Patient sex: M
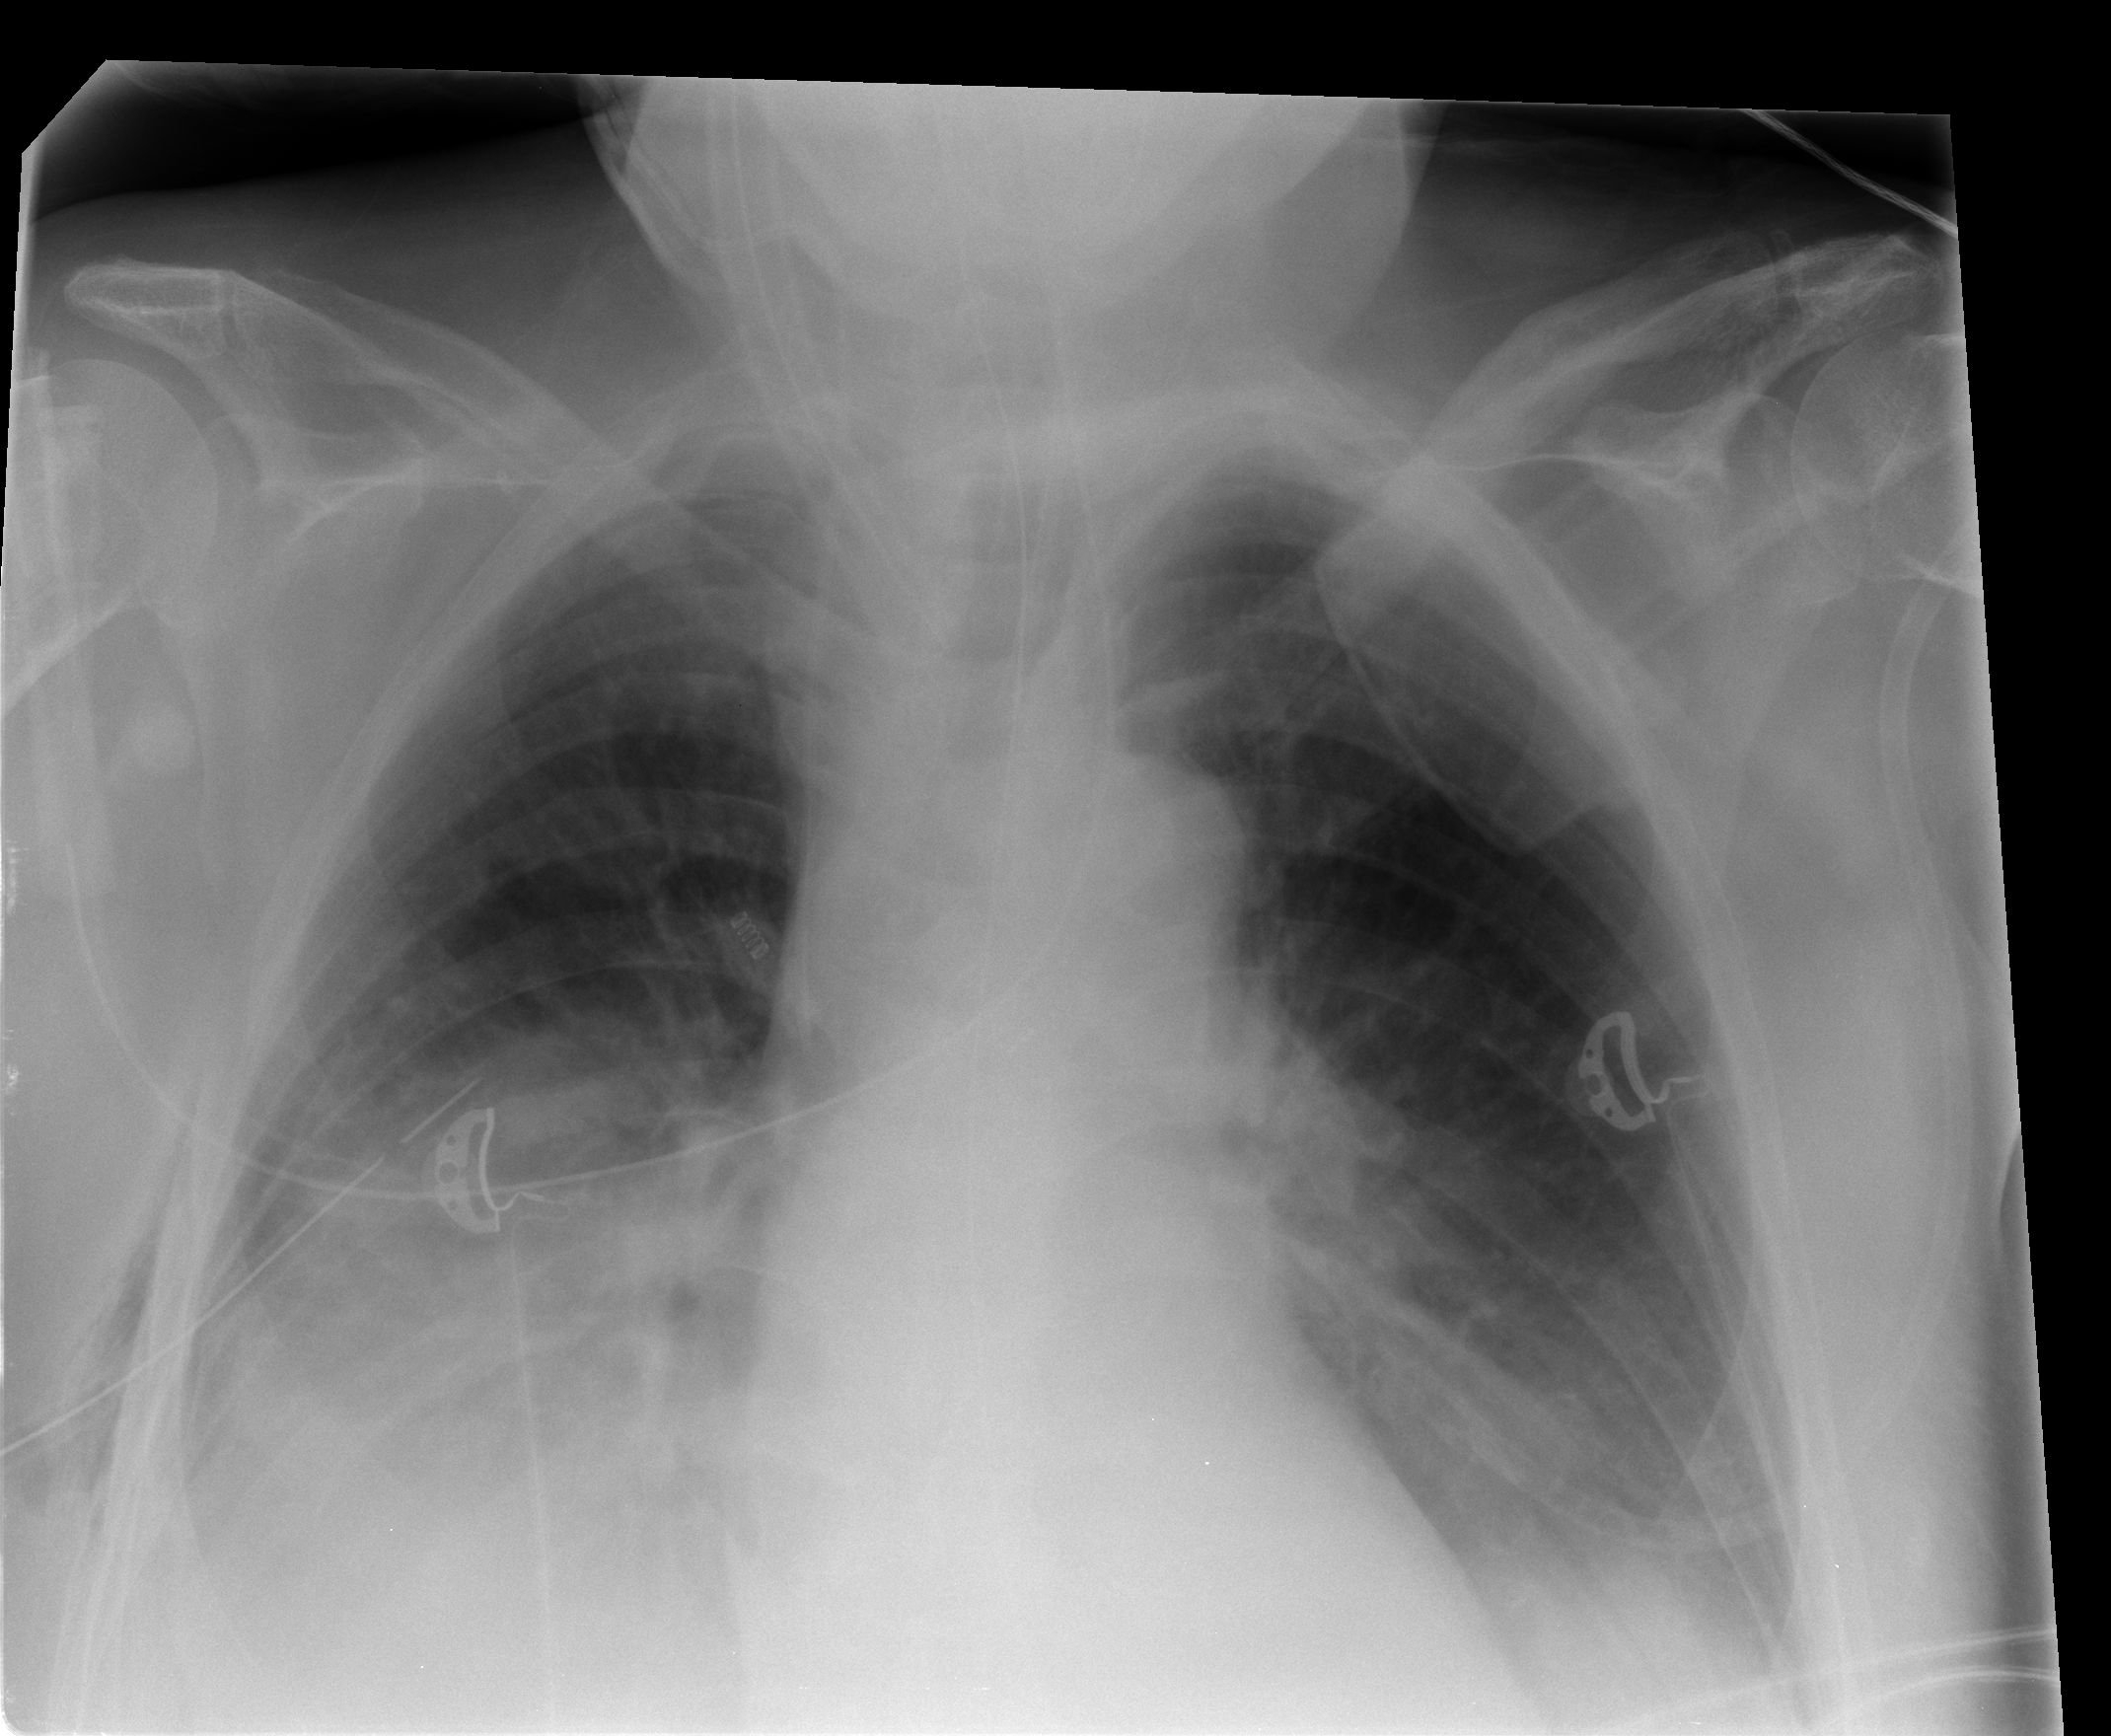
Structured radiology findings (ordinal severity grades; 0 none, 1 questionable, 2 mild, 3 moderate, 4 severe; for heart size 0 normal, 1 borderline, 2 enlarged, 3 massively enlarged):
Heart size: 1
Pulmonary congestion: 1
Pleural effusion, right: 3
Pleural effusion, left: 2
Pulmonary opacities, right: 0
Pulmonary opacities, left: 0
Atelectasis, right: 3
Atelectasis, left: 2